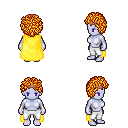
a pixel art fantasy rpg character, female body template, dark elf, purple skin, yellow cape, white pants, light blonde curly afro hairstyle, bronze tiara, four views (front, back, left, right), 2x2 character sprite sheet, small pixel art, hard edges, no anti-aliasing